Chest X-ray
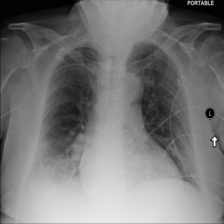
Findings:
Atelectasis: negative
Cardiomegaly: negative
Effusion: negative
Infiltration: negative
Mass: negative
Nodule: negative
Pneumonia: negative
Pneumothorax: negative
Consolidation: negative
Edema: negative
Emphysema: negative
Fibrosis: negative
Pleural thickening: negative
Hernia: negative